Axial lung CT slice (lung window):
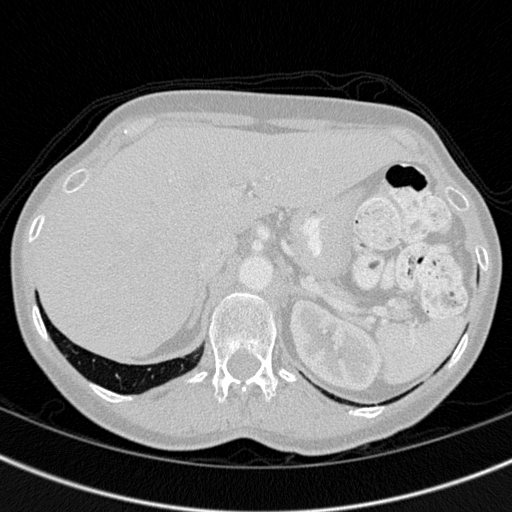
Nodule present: no